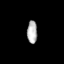
Tissue: prostate
Cell type: T cells
Senescence score: 0.3187
Nuclear area (px): 225
Mean DAPI intensity: 178.124